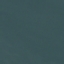
Land use / land cover class: SeaLake